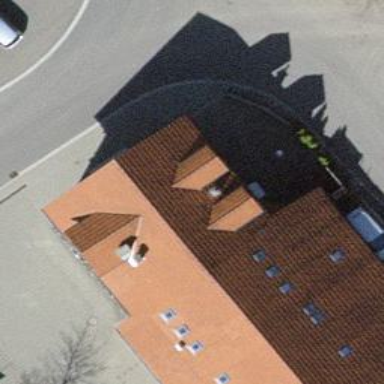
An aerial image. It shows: Restaurant.